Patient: sex M, age 58
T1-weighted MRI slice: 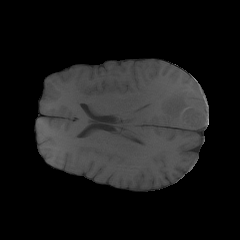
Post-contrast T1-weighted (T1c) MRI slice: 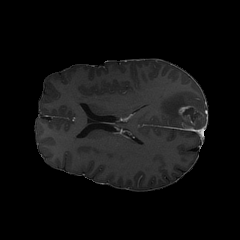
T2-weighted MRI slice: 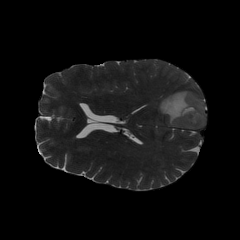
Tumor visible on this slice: yes
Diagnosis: Glioblastoma, IDH-wildtype
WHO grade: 4